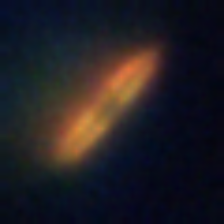
Taxon: Pennate
Group: Diatoms